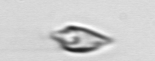
Label: Oxytoxum